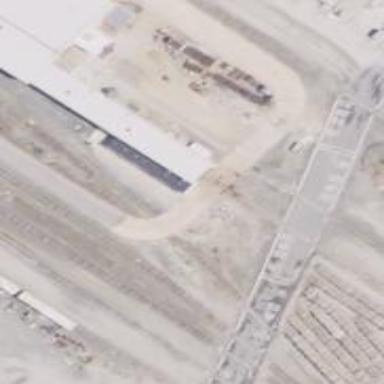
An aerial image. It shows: Railway yard in service.